Chest X-ray. View position: PA
Patient age: 51
Patient sex: F
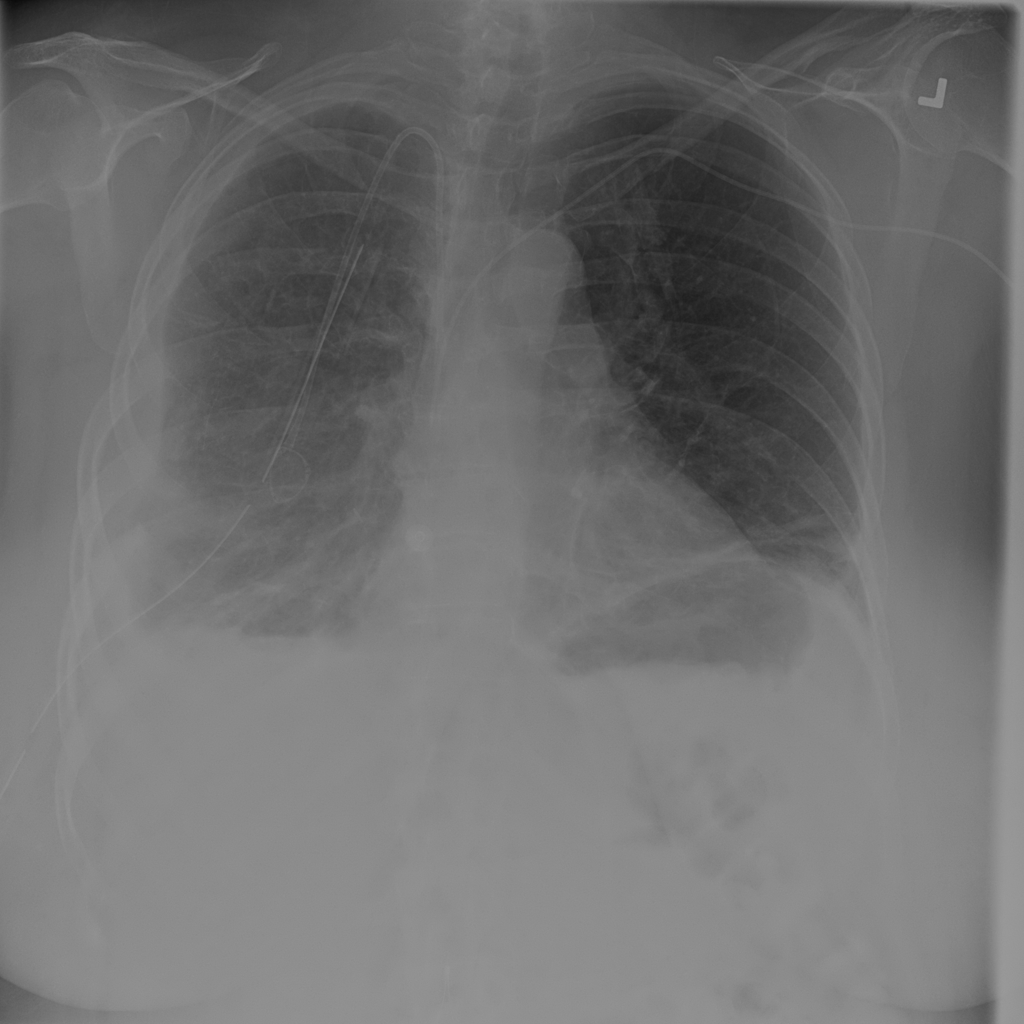
Finding: Pneumothorax